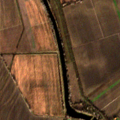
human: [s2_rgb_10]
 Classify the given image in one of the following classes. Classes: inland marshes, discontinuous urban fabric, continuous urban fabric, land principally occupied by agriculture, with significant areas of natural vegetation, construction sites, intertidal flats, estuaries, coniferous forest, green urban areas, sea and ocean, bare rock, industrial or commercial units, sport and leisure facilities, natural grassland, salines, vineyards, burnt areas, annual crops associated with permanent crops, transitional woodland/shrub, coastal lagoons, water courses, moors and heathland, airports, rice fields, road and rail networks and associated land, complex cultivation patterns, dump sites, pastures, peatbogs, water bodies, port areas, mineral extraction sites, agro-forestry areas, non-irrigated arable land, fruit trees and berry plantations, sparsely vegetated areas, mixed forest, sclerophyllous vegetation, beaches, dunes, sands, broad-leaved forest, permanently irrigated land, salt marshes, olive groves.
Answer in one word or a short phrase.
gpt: non-irrigated arable land, water courses